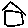
Label: house